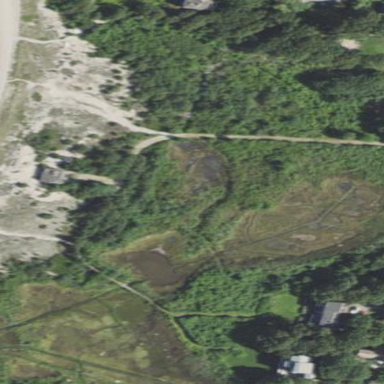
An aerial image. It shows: Wetland area characterized by wet meadow.